Question: Hey im having trouble constructing this mysql query its stumped me for about a week now im hoping someone has the answer and can help me learn!
my table looks like this:

Im looking to get all of the values out of my table WHERE the username OR email = 'abc123' AND WHERE the values of attack strength defense agility etc... are > 0
So basically how could I only get rows where the values in my columns are greater than 0 and the values are associated with the correct username and email
any help would be much appreciated! im not sure if i explained this the best way but id love to help clarify!
here's what i was working with so far
'''
SELECT Attack, Strength, Defense, Magic, Ranged, Prayer, Runecrafting, Dungeoneering, Construction, Constitution, Agility, Herblore, Thieving, Crafting, Slayer, Hunter, Mining, Smithing, Fishing, Cooking, Firemaking, Woodcutting, Farming, Summoning FROM experience WHERE email = abc123 OR username = abc123
'''
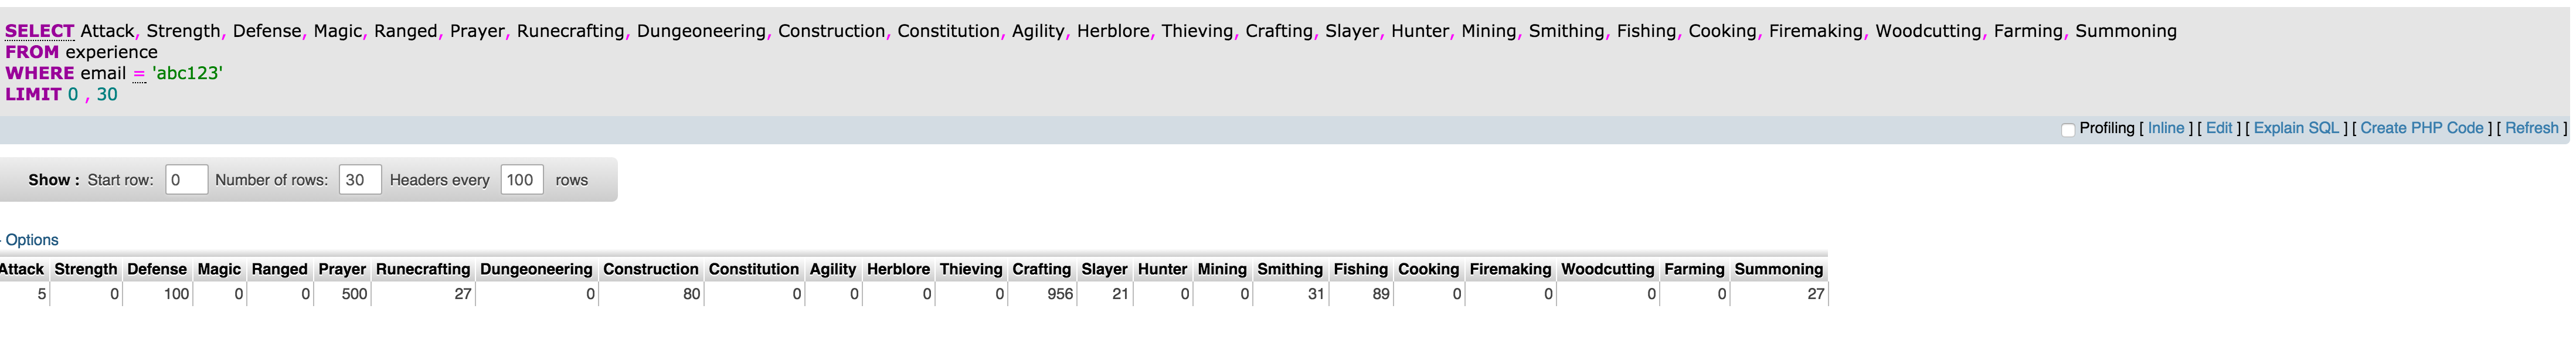
Answer: Couldn't find a way to get the data out of the database to way I wanted it so I decided it would be better to simply pull out all the data from the table and filter it using php
'''
$stmt2 = $DB_con->prepare("SELECT * FROM experience WHERE username = :uname OR email = :email");
$stmt2->execute(array(':uname' => $_SESSION['username'], ':email' => $_SESSION['email']));
$rowExperience = $stmt2->fetch(PDO::FETCH_ASSOC);
$skills = array("Attack", "Strength", "Defense", "Magic", "Ranged", "Prayer", "Runecrafting", "Dungeoneering", "Construction",
"Constitution", "Agility", "Herblore", "Thieving", "Crafting", "Fletching", "Slayer", "Hunter", "Mining", "Smithing","Fishing", "Cooking", "Firemaking", "Woodcutting", "Farming", "Summoning");
for($i = 0; $i < count($skills); $i++) {
if(intval($rowExperience[$skills[$i]]) > 0) {
echo '<td style="color:grey;">' . $skills[$i] . ' - ' . $rowExperience[$skills[$i]] . '</td>';
}
}
'''